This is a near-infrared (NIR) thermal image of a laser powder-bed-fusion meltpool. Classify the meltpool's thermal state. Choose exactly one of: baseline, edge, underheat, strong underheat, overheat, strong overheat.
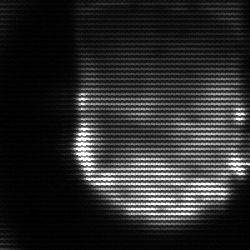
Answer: baseline